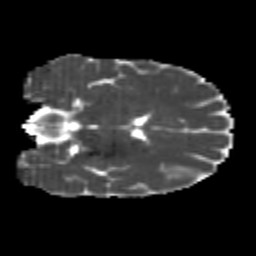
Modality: MD
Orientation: coronal
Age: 22
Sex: female
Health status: healthy
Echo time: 0.074 s